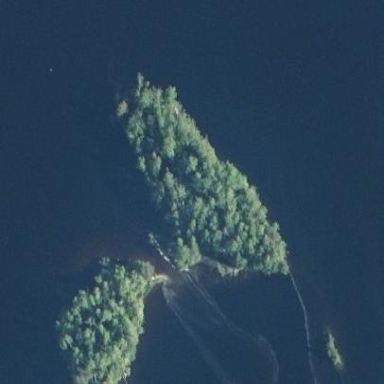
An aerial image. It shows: Islet.